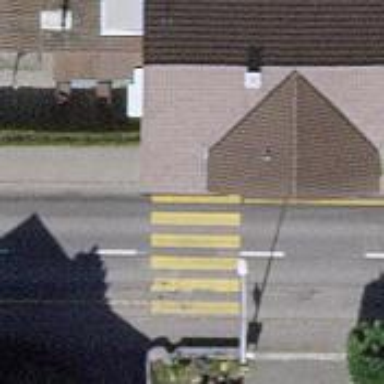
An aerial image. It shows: Footway with zebra crossing.